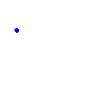
Particle: pion